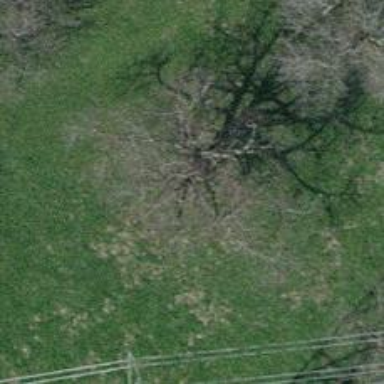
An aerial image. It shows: Single tag "natural: tree."